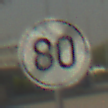
Verkehrszeichen: EndeGeschwindigkeit80
Umgebung: Outdoor, Suburban
Tageszeit: MorningAfternoon
Wetter: Clear
Licht: Natural
Jahreszeit: NotSpecified
Kontrast: HighContrast